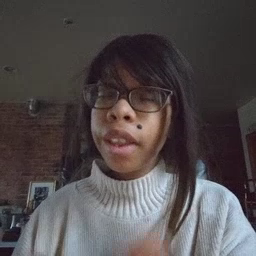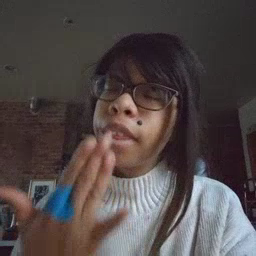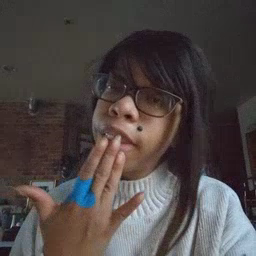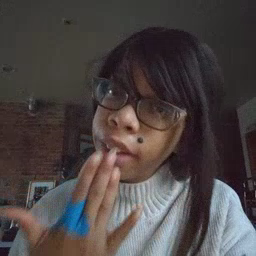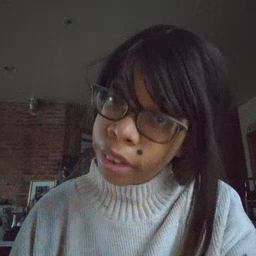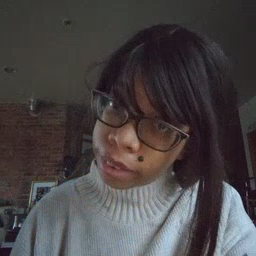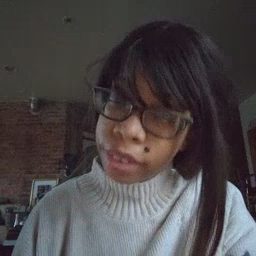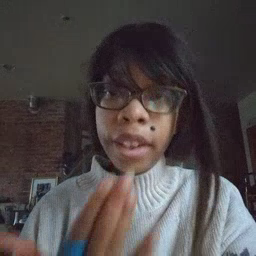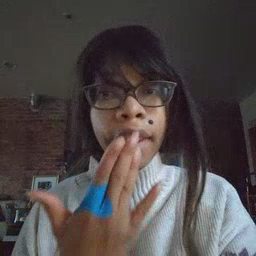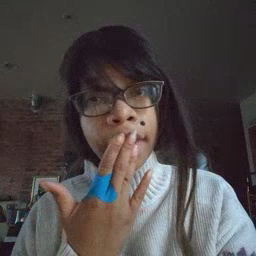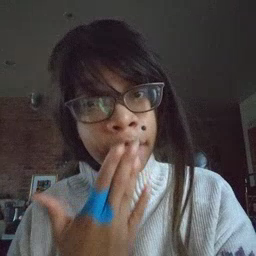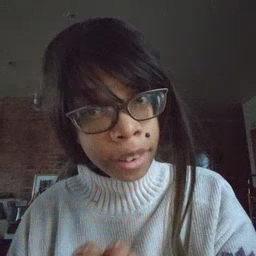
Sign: thankyou